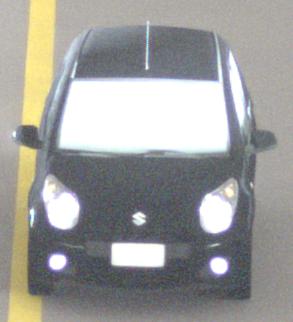
Make: Suzuki
Model: Alto 1.0
Detailed model: Alto (V)
Model produced from: 2011/02
Model produced until: 2011/03
Doors: 5
Color: black
Road condition: dry road
Daytime: midday
Contrast: medium contrast